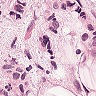
Metastatic tissue present: yes